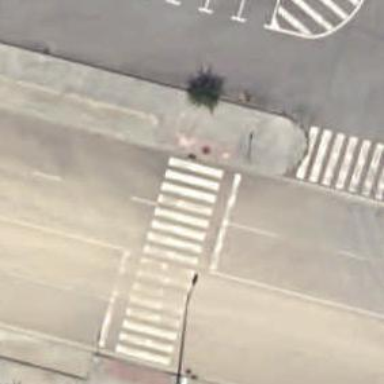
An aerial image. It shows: Zebra crossing on the road.